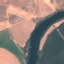
Label: River